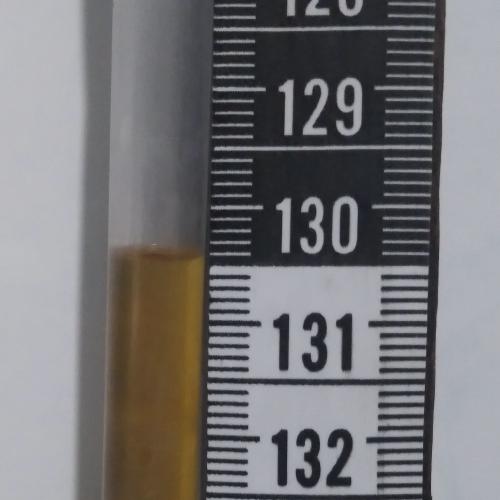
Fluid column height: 130.4 cm